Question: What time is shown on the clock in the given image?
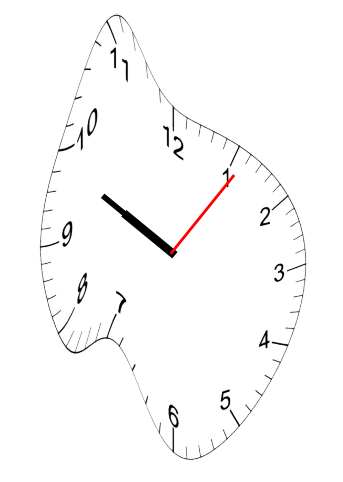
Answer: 09:49:06